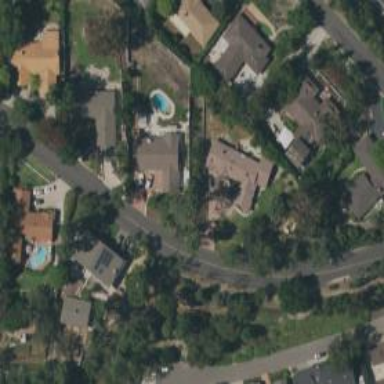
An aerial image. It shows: Residential road.